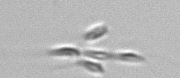
Label: Dinobryon